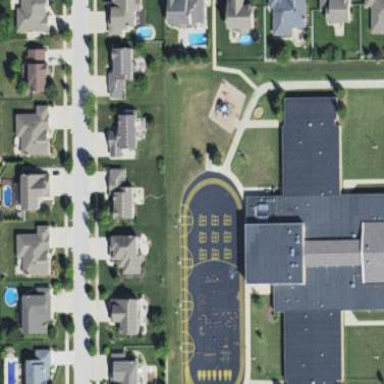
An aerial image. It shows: School building.